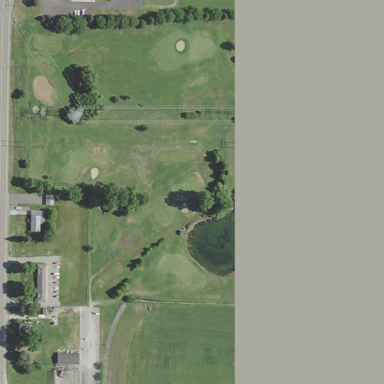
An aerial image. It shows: Golf course.